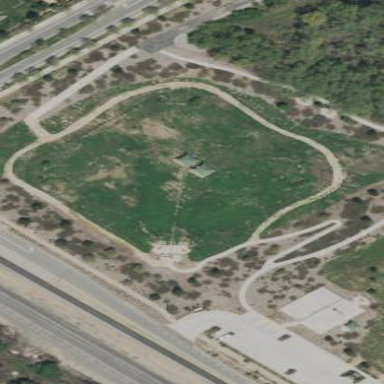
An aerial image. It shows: Dog park for leisure land.